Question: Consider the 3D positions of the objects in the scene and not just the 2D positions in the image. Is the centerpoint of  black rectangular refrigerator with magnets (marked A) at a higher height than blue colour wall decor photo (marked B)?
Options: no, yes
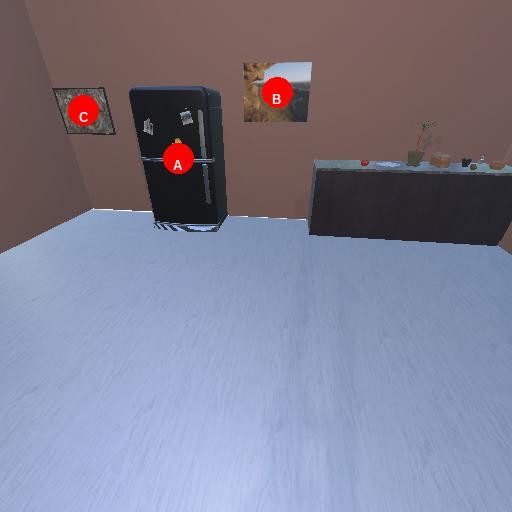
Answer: no